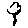
Label: tree